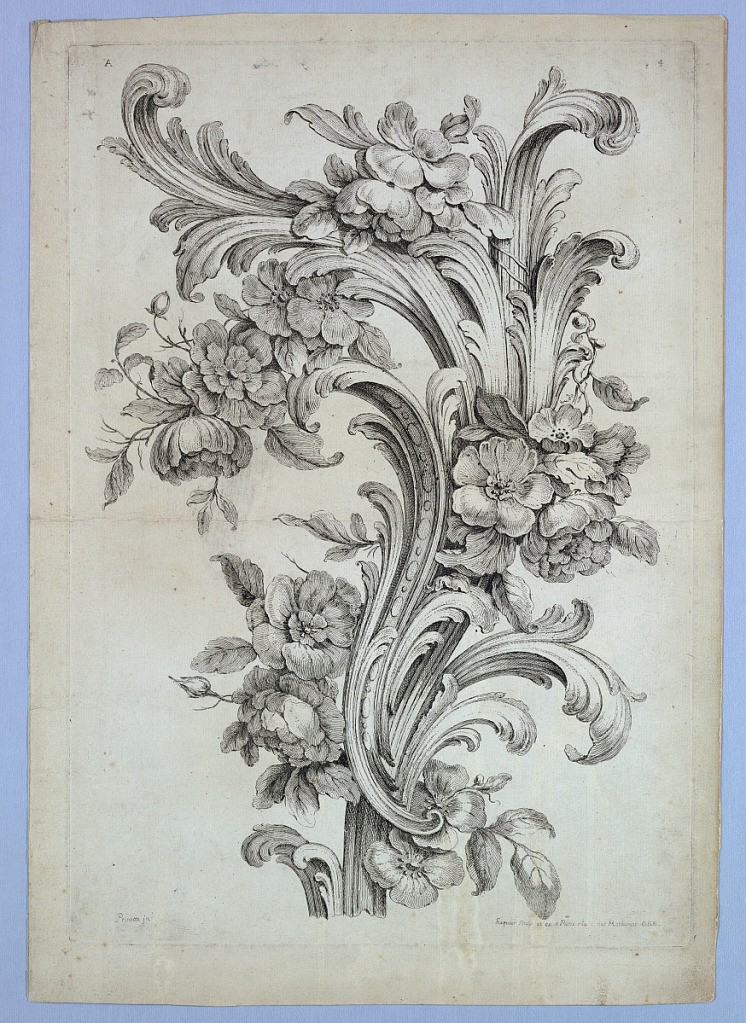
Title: Plate 4, from "Divers Ornemens"
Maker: Gabriel Huquier, French, 1695–1772
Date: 1730-1740
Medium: Etching on paper
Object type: Print
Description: Top of a plant with acanthus scrolls and large flowers of the rose family.